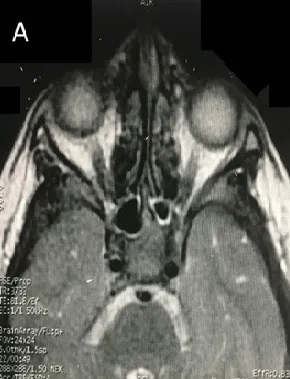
Postoperative brain and orbital MRI, axial T2 weighted sequence.
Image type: radiology (mri)